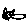
Label: cat